Field crop: maize
Growth stage: 2
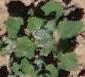
Species: chenopodium